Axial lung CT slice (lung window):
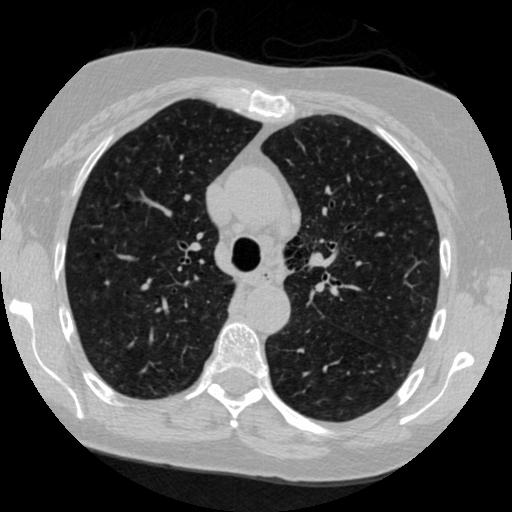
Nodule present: no